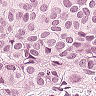
Metastatic tissue present: yes